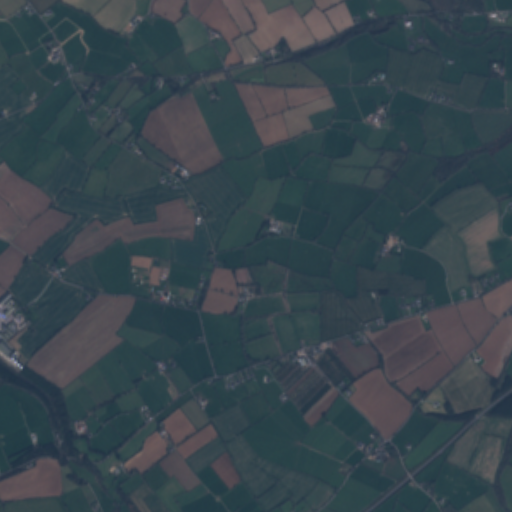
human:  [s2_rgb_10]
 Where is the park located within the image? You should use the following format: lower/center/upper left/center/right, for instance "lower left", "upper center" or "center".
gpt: The park is located in the center of the image.
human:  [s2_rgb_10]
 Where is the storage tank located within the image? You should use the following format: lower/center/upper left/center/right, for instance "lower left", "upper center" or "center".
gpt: The storage tank is located in the lower right of the image.
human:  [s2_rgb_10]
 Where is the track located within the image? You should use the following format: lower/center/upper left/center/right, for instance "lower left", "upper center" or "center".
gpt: The track is located in the upper right of the image.
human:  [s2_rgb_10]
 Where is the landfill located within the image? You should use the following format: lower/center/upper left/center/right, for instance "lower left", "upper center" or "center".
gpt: There is no landfill in the image.